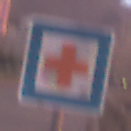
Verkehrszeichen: ErsteHilfe
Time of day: SunriseSunset
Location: Outdoor (Urban)
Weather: PartlyCloudy
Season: NotSpecified
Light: Natural